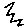
Label: zigzag